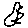
Label: bird